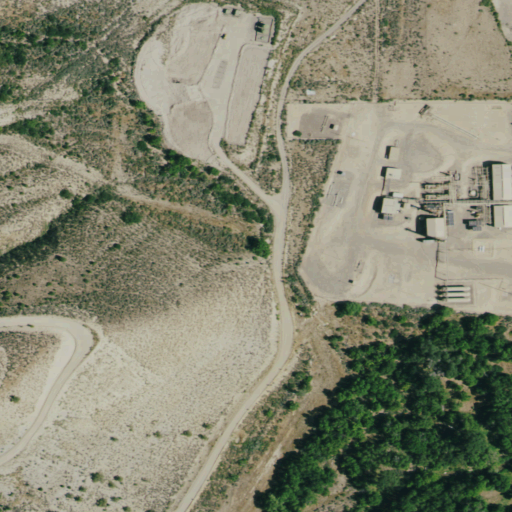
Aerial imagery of valley in Colorado named Gardner Gulch containing shrub, evergreen forest, cultivated crops, pasture, medium intensity development, low intensity development, and high intensity development